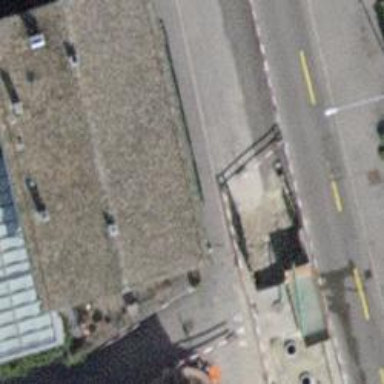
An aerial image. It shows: Restaurant.